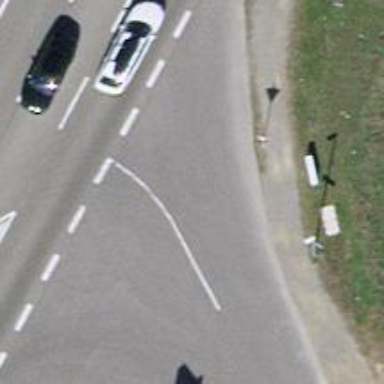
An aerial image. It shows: Road with "give way" sign.